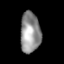
Tissue: lung
Cell type: Epithelial cells
Senescence score: 0.1632
Nuclear area (px): 797
Mean DAPI intensity: 147.083